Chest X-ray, AP view. Patient: 20 years old, sex M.
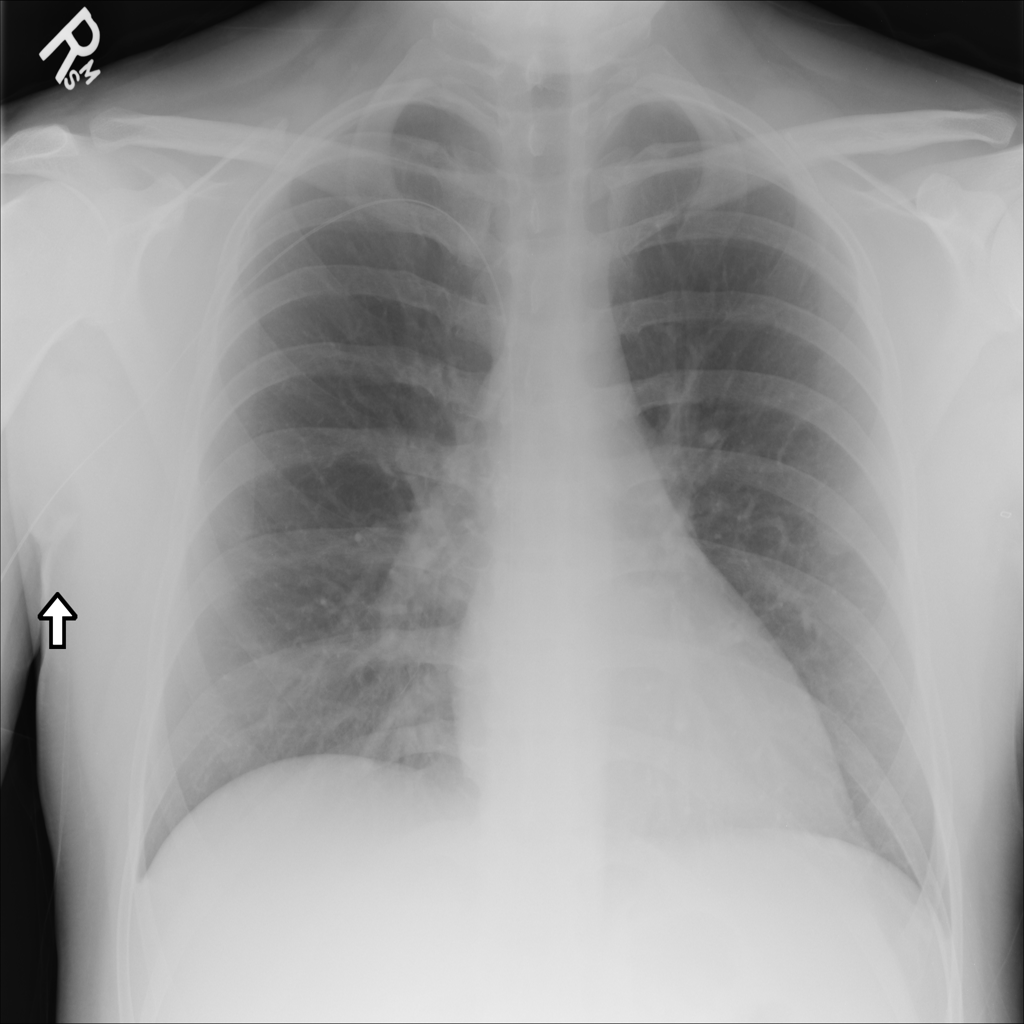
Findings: No Finding